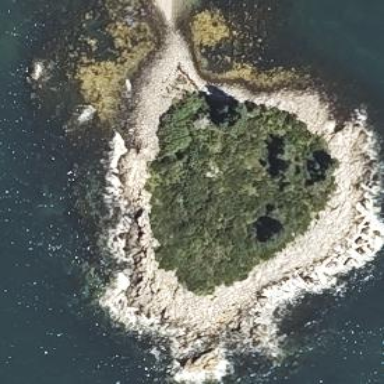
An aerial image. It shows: Island with natural coastline.